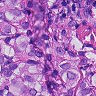
Metastatic tissue present: yes